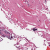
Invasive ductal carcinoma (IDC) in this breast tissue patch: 0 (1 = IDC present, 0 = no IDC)